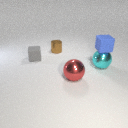
small gray rubber cube behind large cyan metal sphere